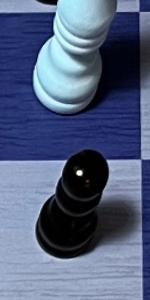
Label: Pawn_Black